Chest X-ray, AP view. Patient: 55 years old, sex F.
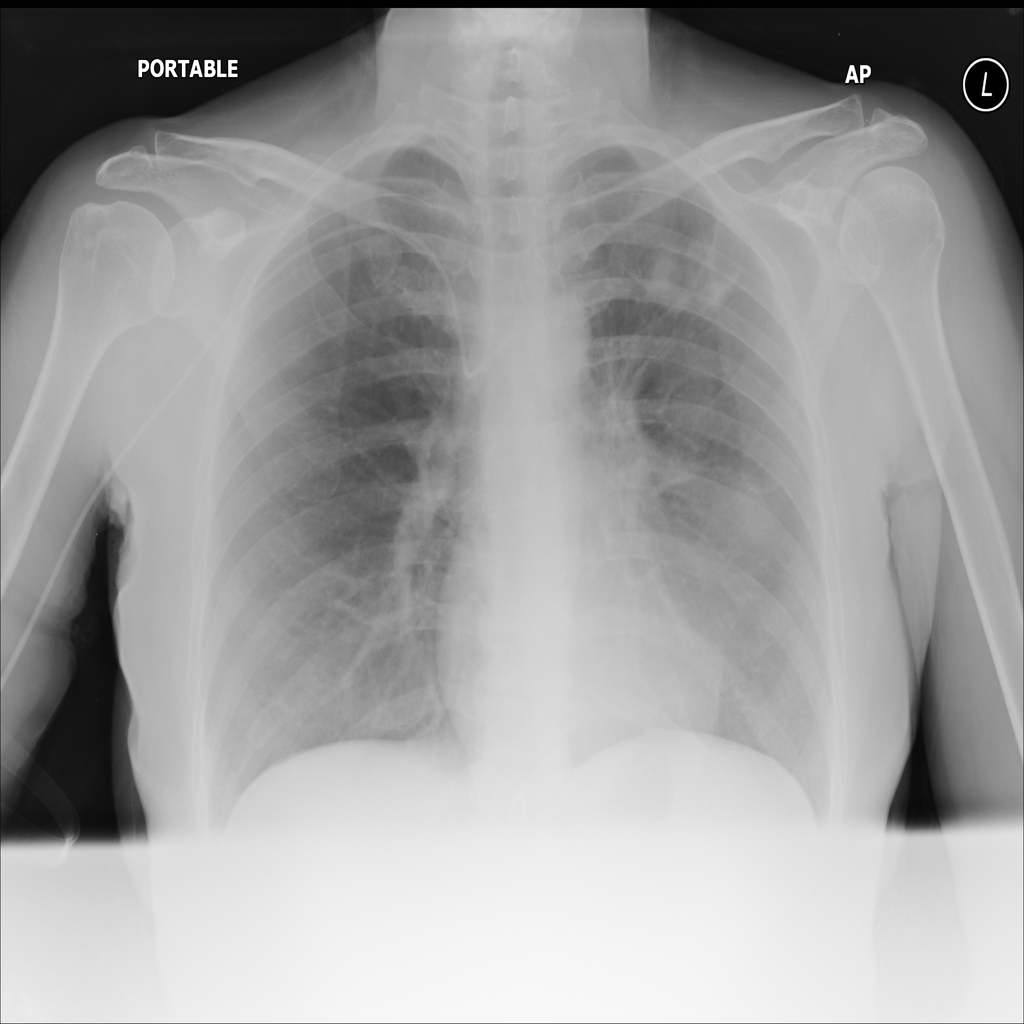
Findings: Nodule